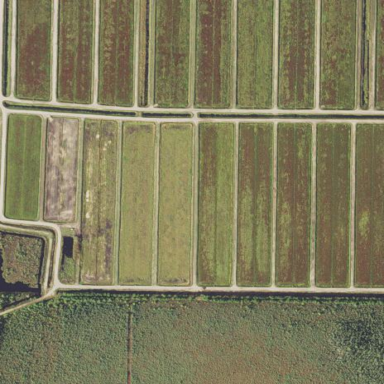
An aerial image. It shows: Farmland with cranberry crops.